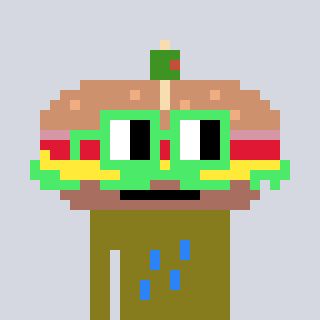
a pixel art character with square light green glasses, a sandwich-shaped head and a gunk-colored body on a cool background